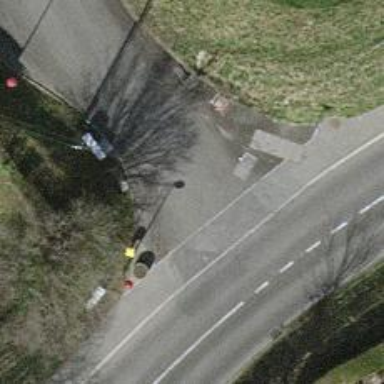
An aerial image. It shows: Post box is visible.